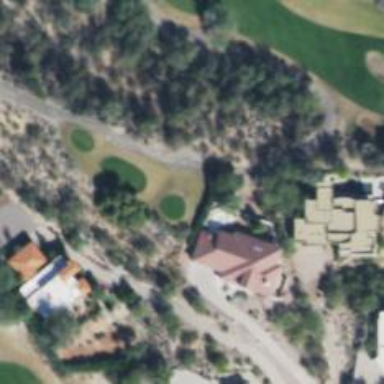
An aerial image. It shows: Golf tee.